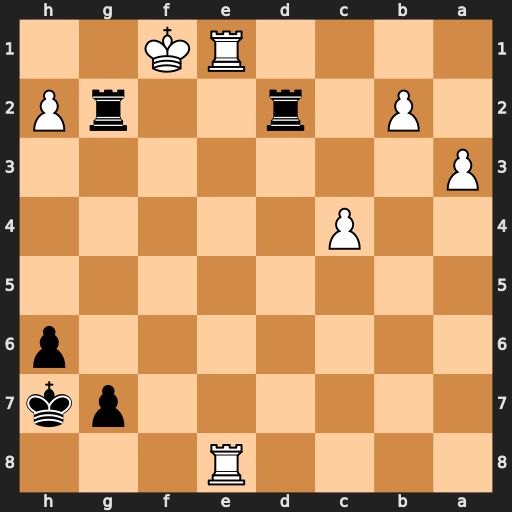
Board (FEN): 4R3/6pk/7p/8/2P5/P7/1P1r2rP/4RK2
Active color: b
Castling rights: -
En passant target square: -
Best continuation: Rdf2#